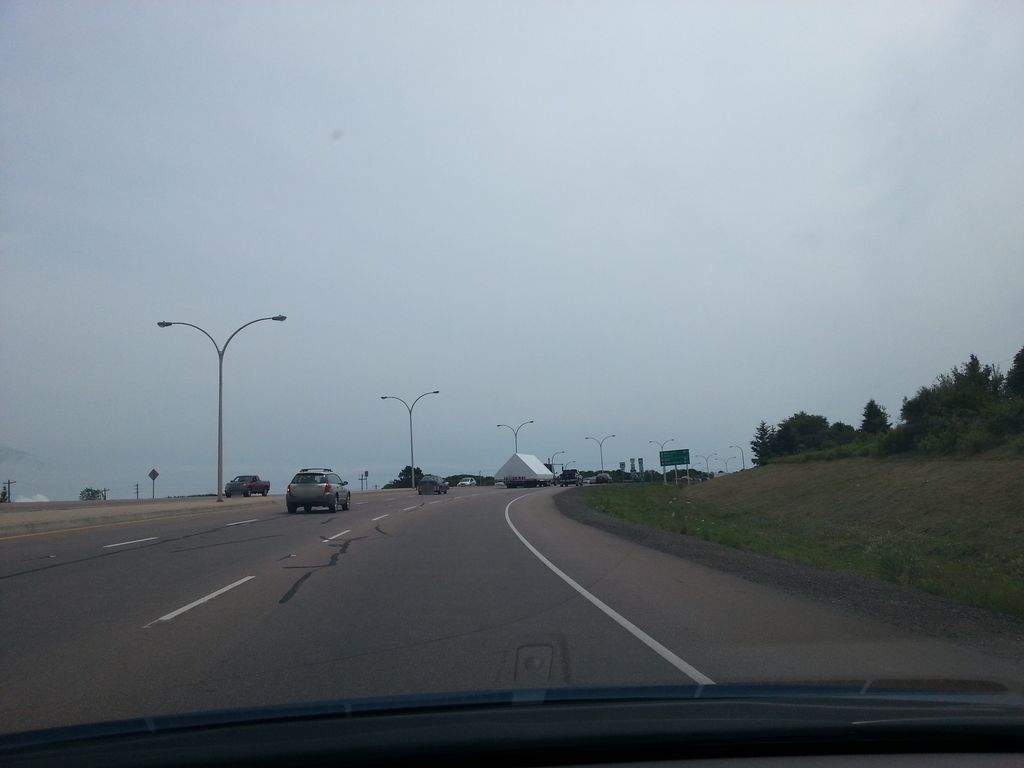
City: charlottetown